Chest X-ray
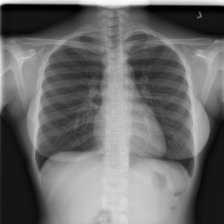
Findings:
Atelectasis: negative
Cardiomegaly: negative
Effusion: negative
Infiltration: negative
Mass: negative
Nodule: negative
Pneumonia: negative
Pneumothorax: negative
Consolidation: negative
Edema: negative
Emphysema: negative
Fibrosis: negative
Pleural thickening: negative
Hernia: negative